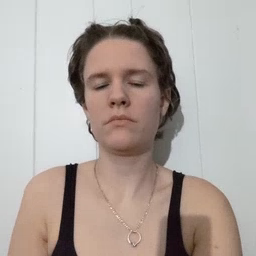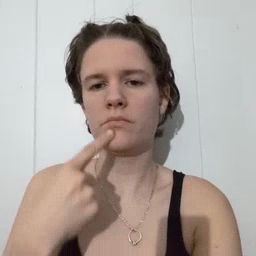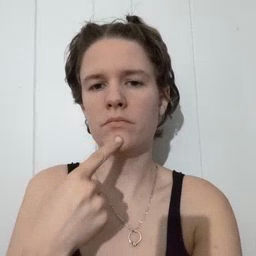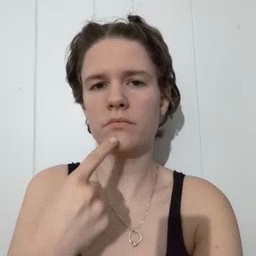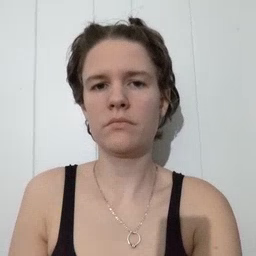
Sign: say